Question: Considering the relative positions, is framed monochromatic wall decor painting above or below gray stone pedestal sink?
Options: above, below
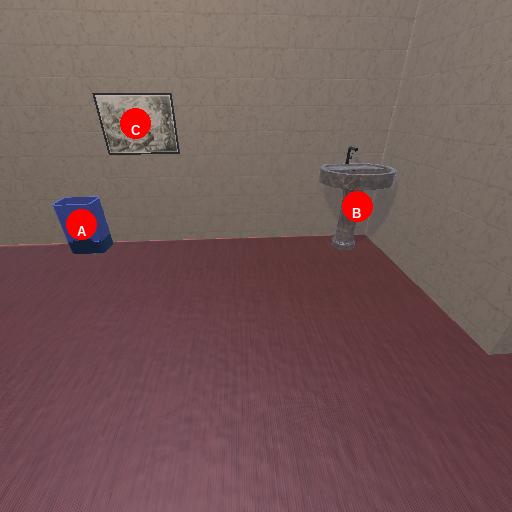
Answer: above